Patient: sex F, age 70
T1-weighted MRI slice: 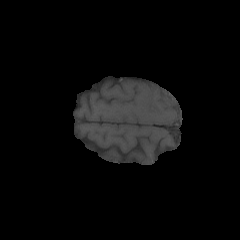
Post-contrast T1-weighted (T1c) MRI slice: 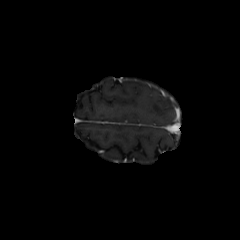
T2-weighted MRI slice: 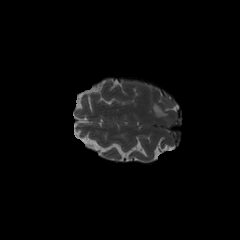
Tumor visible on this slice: yes
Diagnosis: Glioblastoma, IDH-wildtype
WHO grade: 4